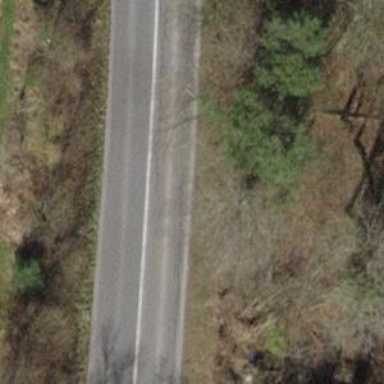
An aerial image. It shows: Tertiary road with asphalt surface.